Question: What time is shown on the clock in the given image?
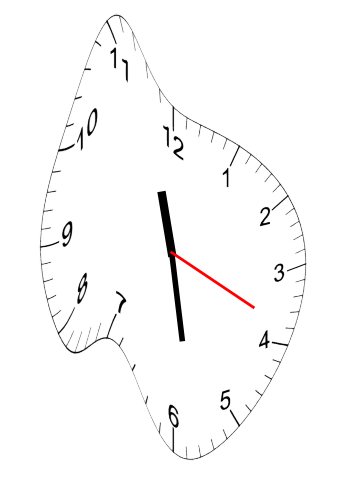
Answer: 11:28:19